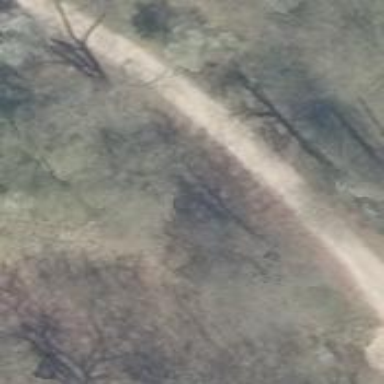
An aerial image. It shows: Sandy track with grade2 surface.